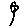
Label: flower